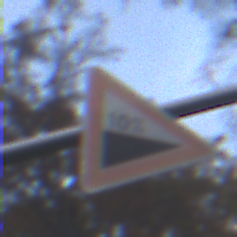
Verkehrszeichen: Gefaelle10
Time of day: SunriseSunset
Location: Outdoor (Nature)
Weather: PartlyCloudy
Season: Autumn
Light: Natural